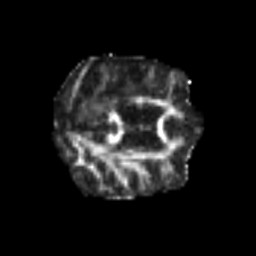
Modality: FA
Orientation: axial
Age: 60
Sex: male
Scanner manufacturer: siemens
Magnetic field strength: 3 T
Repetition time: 6.1 s
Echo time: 0.101 s